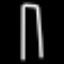
Label: line